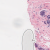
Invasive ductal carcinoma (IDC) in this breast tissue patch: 0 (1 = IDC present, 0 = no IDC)